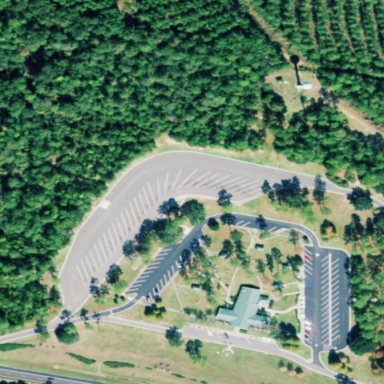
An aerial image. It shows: Rest area along the road.